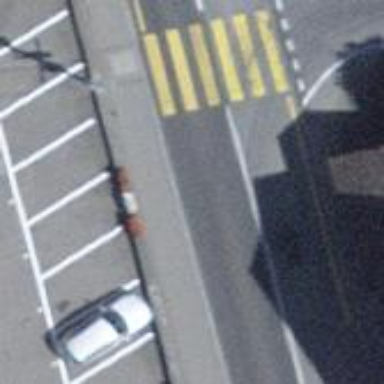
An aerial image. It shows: Asphalt parking area.